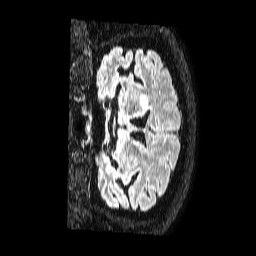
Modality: FLAIR
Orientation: coronal
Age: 50
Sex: female
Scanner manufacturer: philips
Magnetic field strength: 1.5 T
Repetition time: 4.8 s
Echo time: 0.3 s